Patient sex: M
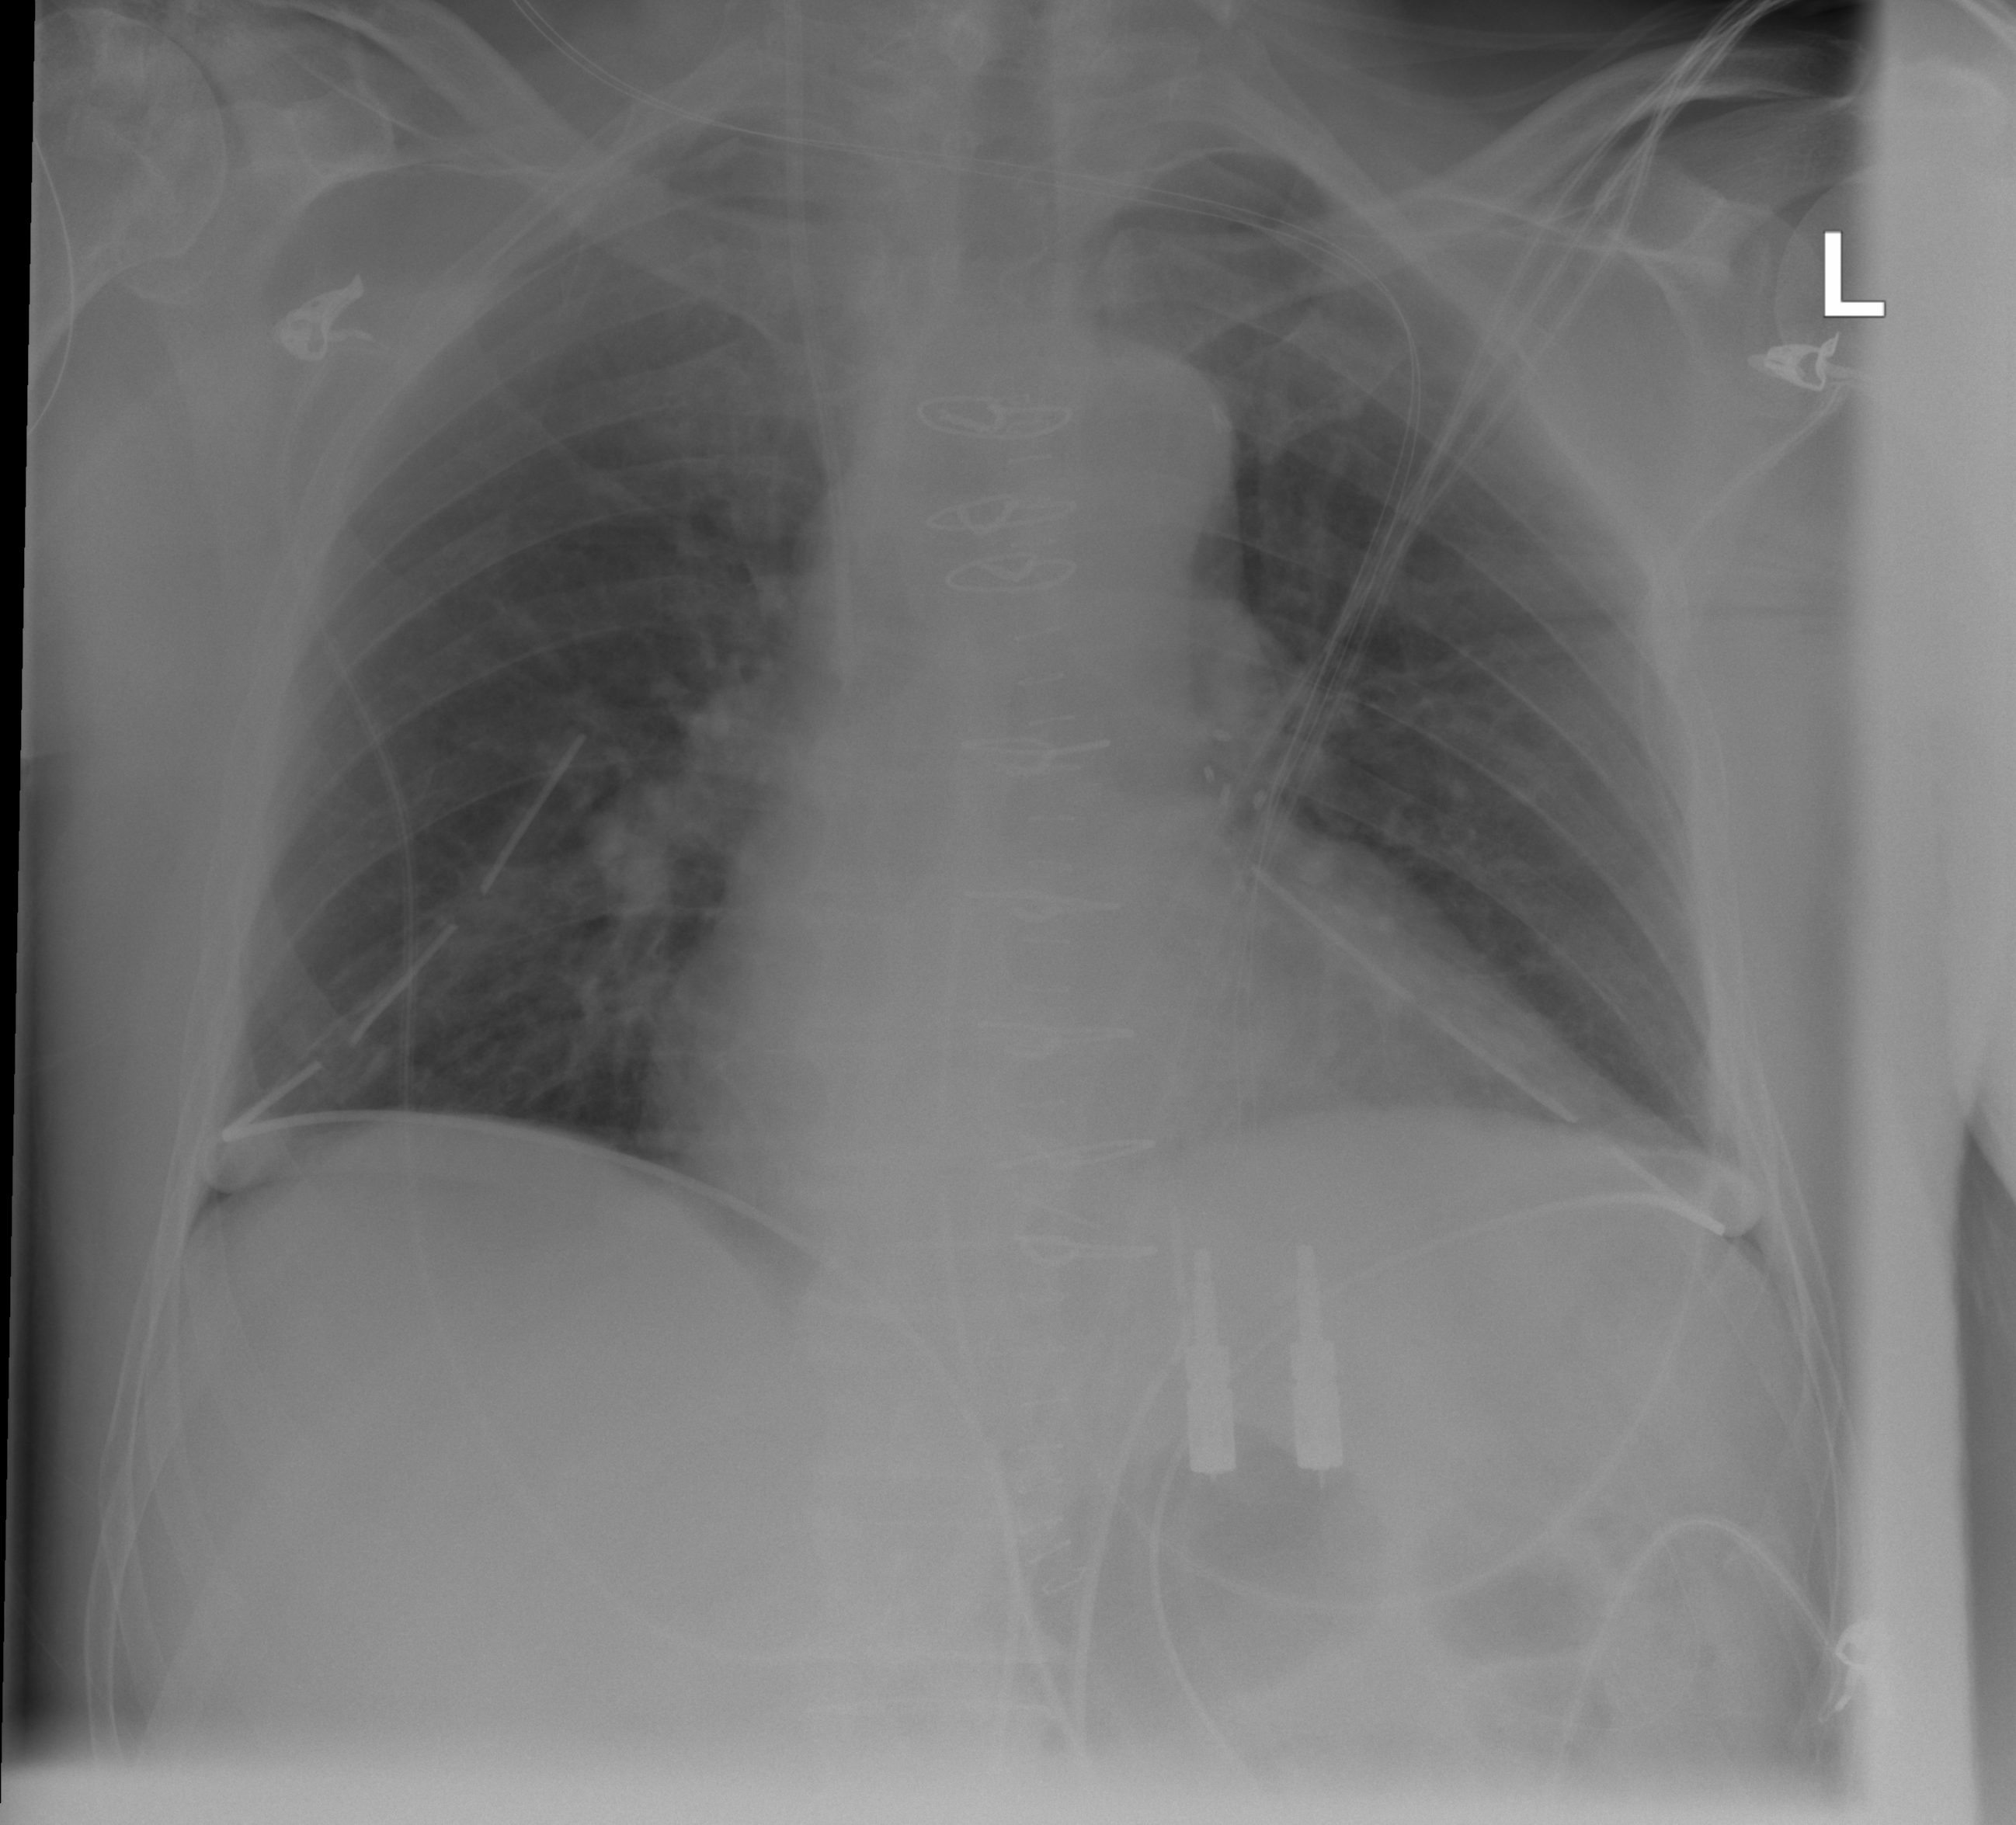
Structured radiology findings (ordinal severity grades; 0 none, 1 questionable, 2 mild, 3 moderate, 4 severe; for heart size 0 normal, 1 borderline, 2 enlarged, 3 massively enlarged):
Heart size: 0
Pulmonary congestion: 0
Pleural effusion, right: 0
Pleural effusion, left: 0
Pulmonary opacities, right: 0
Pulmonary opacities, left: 0
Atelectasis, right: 2
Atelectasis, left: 2